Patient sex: M
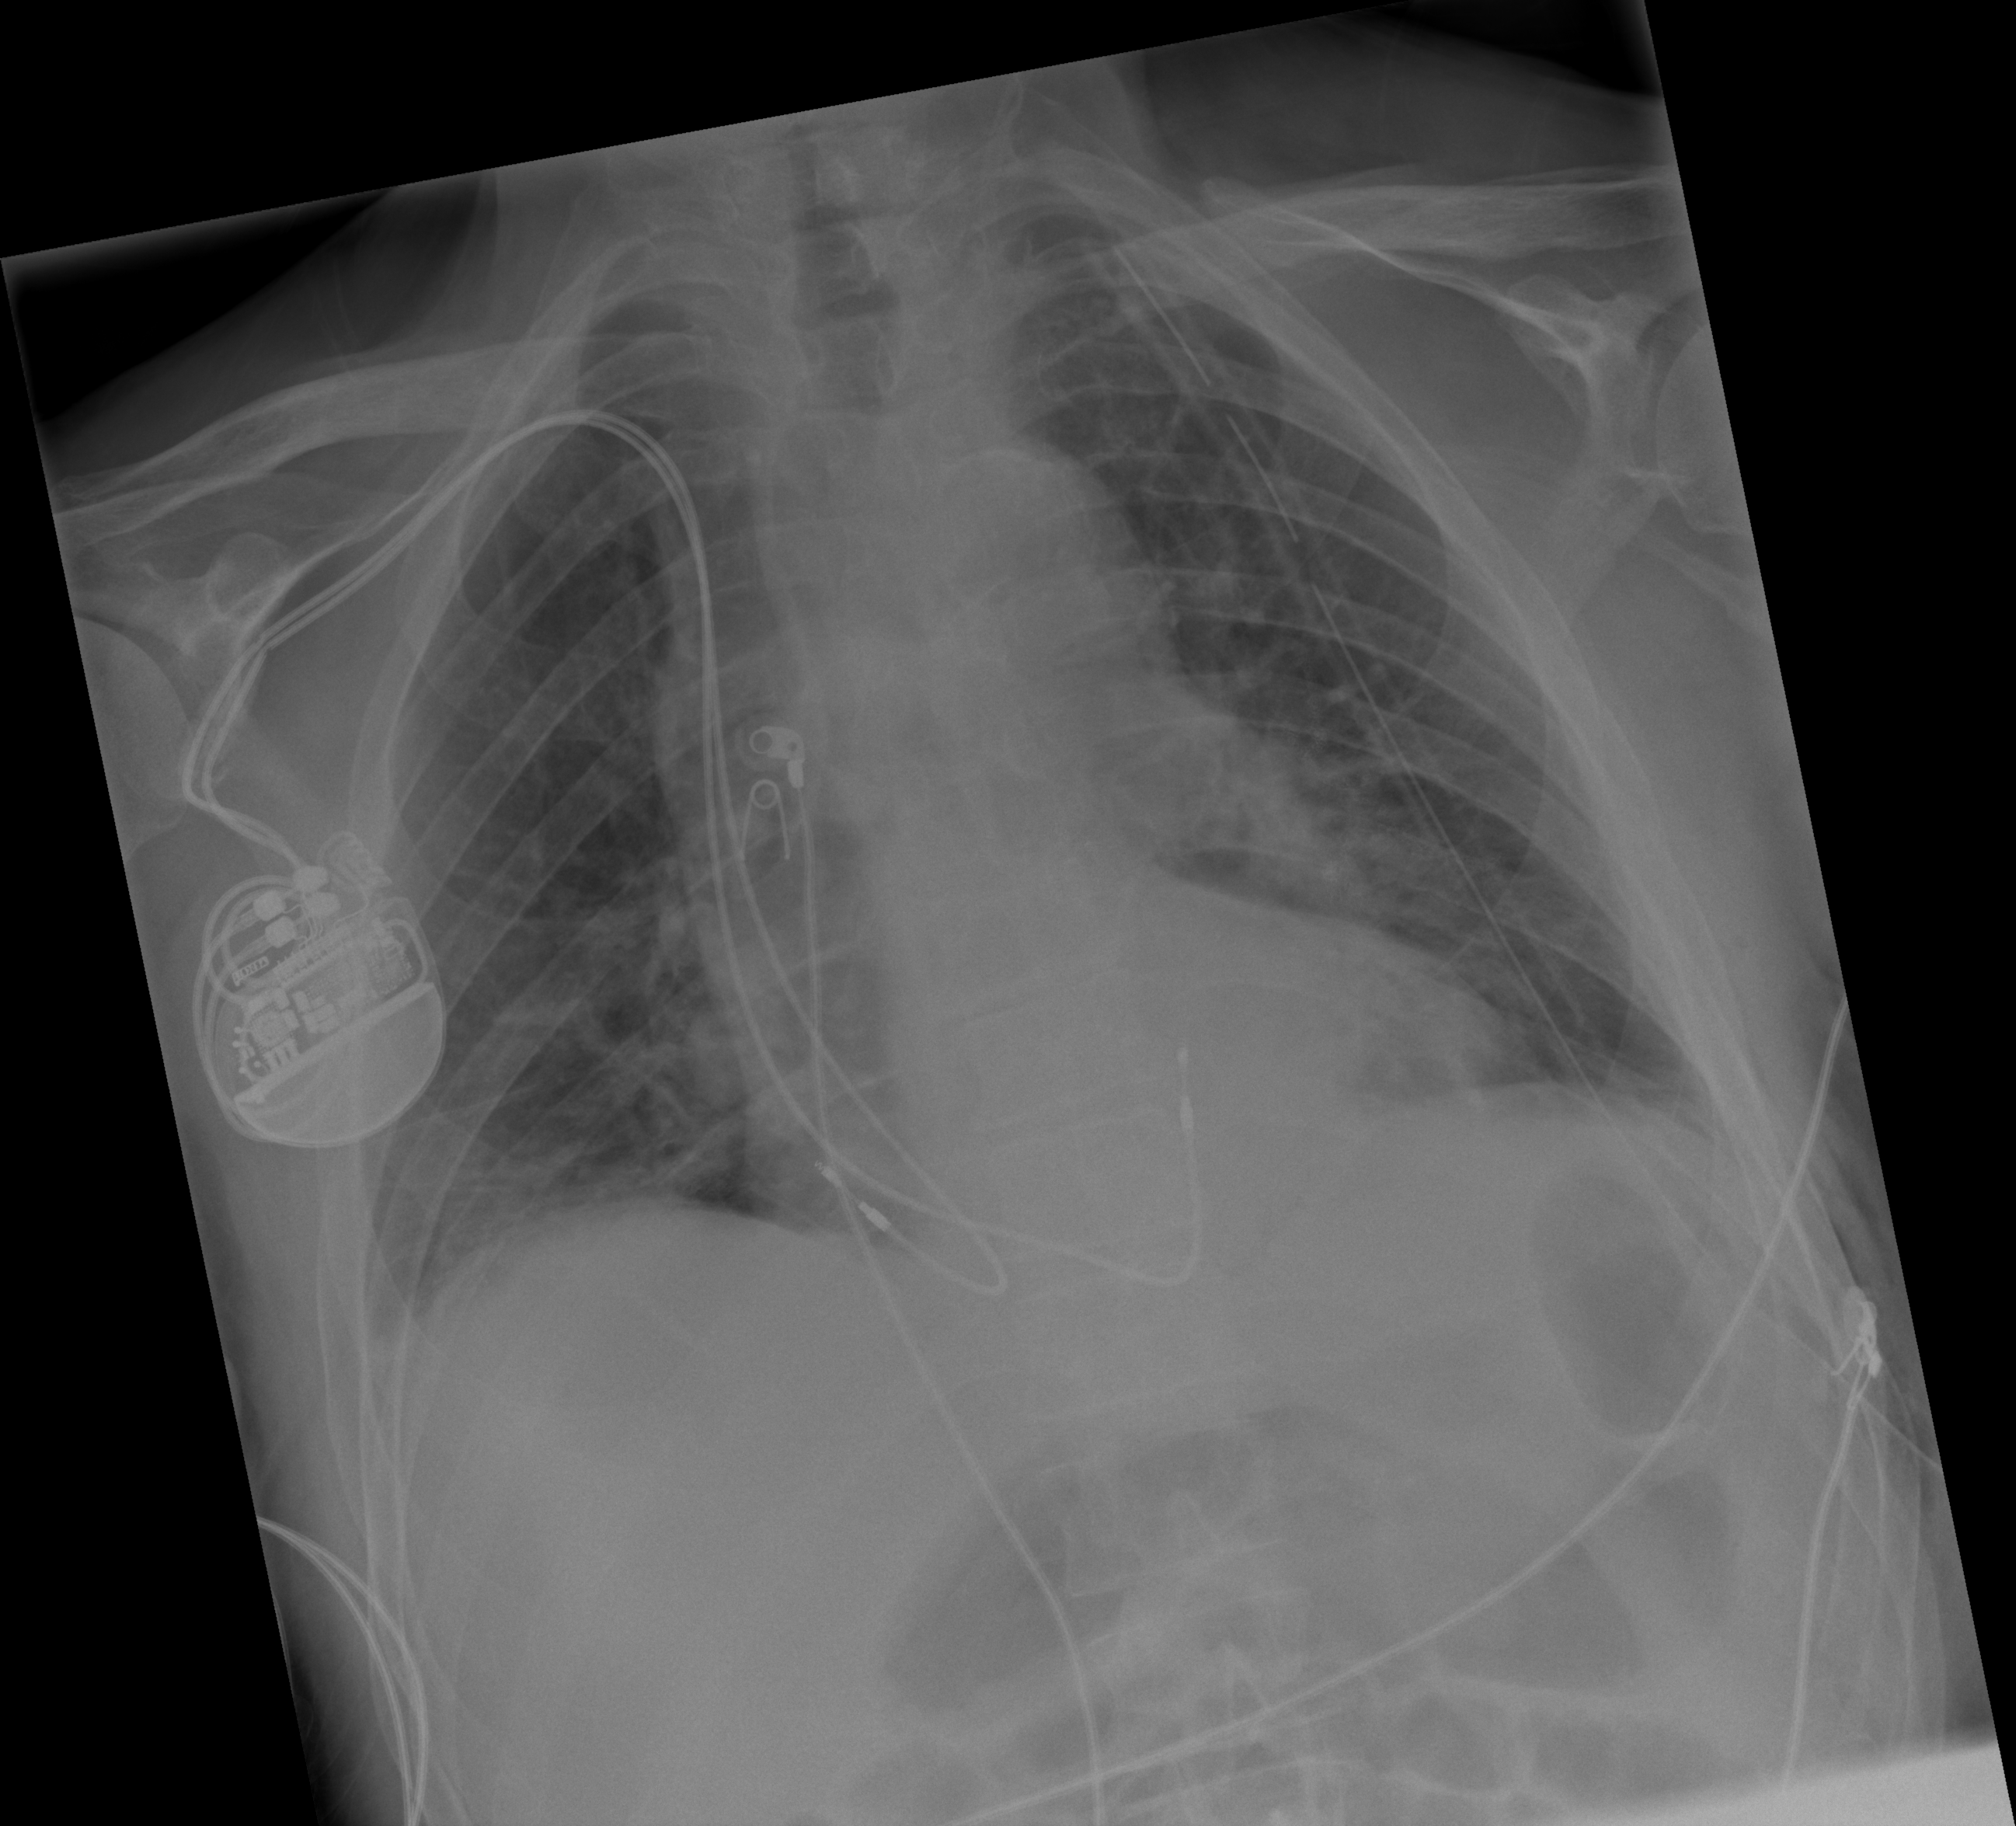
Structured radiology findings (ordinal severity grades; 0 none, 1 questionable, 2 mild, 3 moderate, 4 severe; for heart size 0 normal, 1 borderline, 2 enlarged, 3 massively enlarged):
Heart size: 1
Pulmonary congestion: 2
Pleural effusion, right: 2
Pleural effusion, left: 2
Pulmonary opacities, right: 2
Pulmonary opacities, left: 2
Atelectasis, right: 2
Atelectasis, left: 2